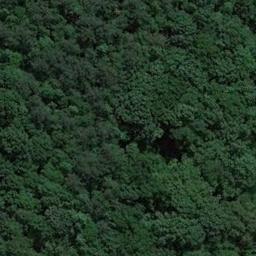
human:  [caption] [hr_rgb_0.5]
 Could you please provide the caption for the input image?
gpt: Many green trees are in a forest .

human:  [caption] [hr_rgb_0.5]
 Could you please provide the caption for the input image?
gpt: The forest has a lot of dense dark green trees .

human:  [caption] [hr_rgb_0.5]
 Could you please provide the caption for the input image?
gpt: There are some crisscross paths on this land .

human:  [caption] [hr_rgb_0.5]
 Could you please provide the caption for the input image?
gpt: The forest is full of green trees .

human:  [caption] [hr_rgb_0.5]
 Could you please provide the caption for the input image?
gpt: A dense forest with many green trees .